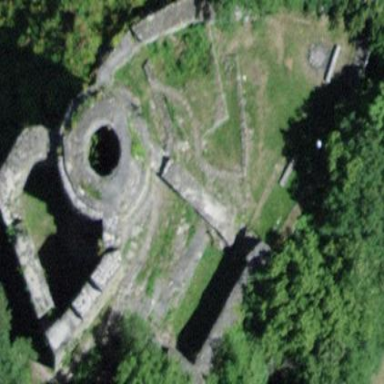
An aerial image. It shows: View of historic ruins.